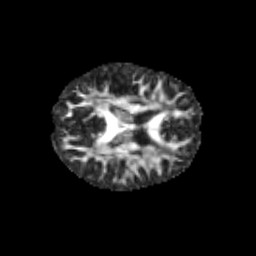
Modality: FA
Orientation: axial
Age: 10
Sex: female
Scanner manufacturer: siemens
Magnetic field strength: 3 T
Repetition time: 3.8 s
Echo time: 0.07 s